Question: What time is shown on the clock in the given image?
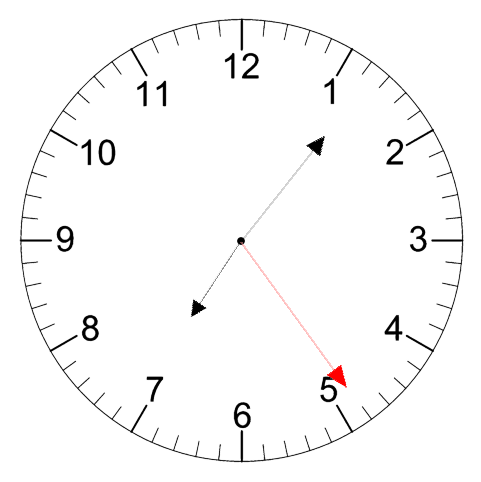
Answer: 07:06:24